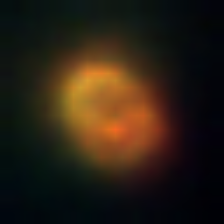
Taxon: NanoPlankton
Group: Other